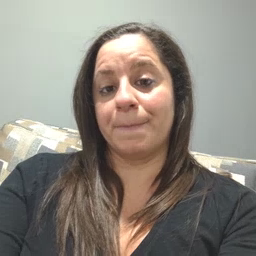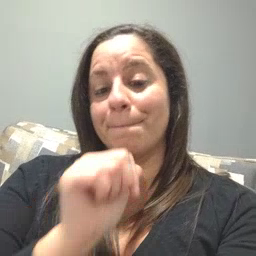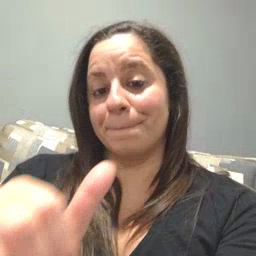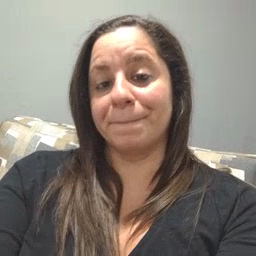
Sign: not